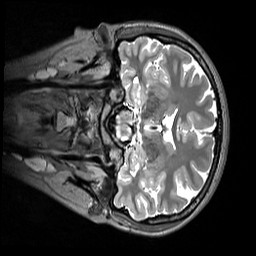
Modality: T2w
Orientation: coronal
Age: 20
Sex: female
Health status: healthy
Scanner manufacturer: siemens
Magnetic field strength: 3 T
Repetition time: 3.2 s
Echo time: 0.412 s